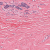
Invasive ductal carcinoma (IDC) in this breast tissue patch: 0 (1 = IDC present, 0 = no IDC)